Field crop: maize
Growth stage: 2
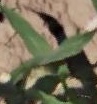
Species: maize